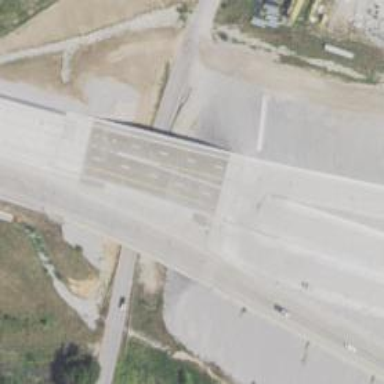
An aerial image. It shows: Beam bridge on motorway.